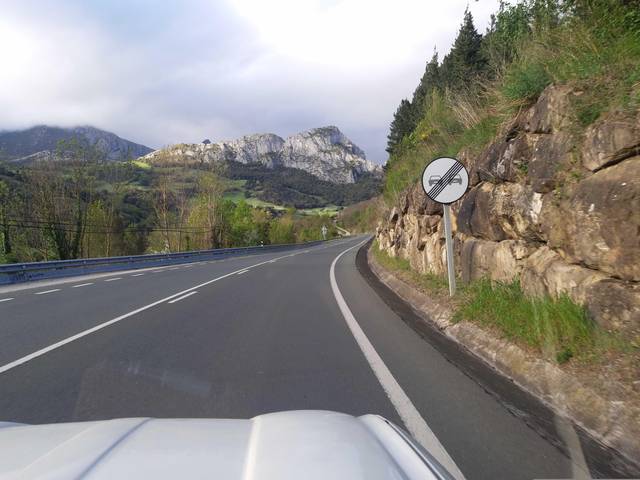
Region: Spain
Coordinates: 43.188, -4.605